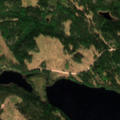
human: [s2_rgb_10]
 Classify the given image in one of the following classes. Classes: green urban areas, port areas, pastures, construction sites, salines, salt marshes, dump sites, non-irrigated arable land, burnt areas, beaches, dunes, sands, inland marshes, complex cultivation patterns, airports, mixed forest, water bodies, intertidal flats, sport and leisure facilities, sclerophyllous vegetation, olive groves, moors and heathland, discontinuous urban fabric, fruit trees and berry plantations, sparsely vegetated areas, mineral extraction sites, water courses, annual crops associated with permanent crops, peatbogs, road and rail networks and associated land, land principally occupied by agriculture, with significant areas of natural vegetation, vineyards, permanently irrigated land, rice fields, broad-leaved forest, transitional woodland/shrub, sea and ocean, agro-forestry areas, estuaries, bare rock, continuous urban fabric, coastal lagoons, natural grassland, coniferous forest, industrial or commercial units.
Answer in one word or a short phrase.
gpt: coniferous forest, transitional woodland/shrub, water bodies